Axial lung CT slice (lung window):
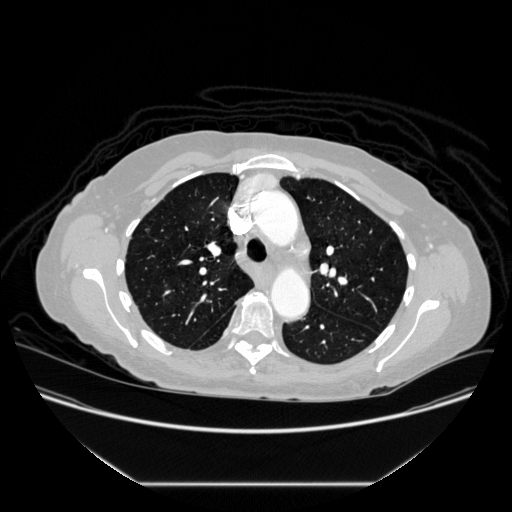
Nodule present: no